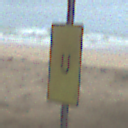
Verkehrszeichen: AnkuendigungOderFortsetzungUmleitungOhnePfeilsymbol
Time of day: Midday
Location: Roofed (Beach)
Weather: Overcast
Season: NotSpecified
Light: Natural